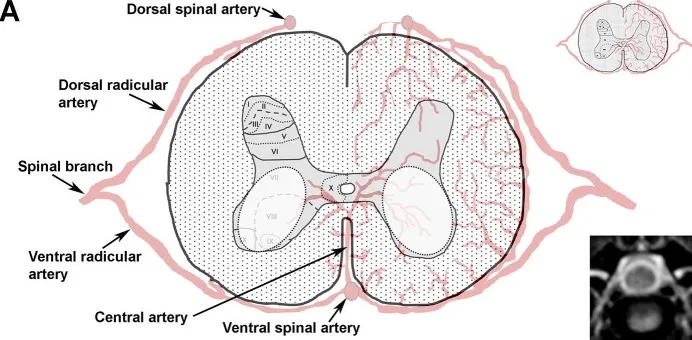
Topography, MRI, and gross pathological appearance of canine snake eye myelopathy (SEM)-like phenotype. (A) Schematic and normal T2W transverse MR image (lower inset) of canine C5 spinal cord segment illustrating putative arterial supply and Rexed laminar structure of the gray matter (upper inset). SEM-like lesions appear as bilaterally symmetric lesions (white dashed ovals) distributed in laminae VI-IX of the gray matter.
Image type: radiology (mri)